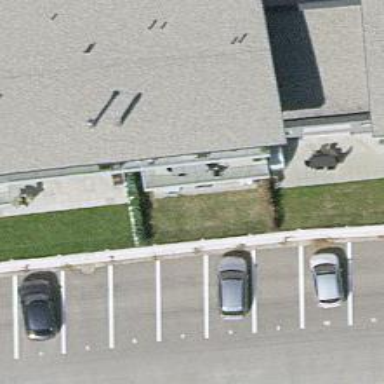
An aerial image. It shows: Parking area.